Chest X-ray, PA view. Patient: 54 years old, sex F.
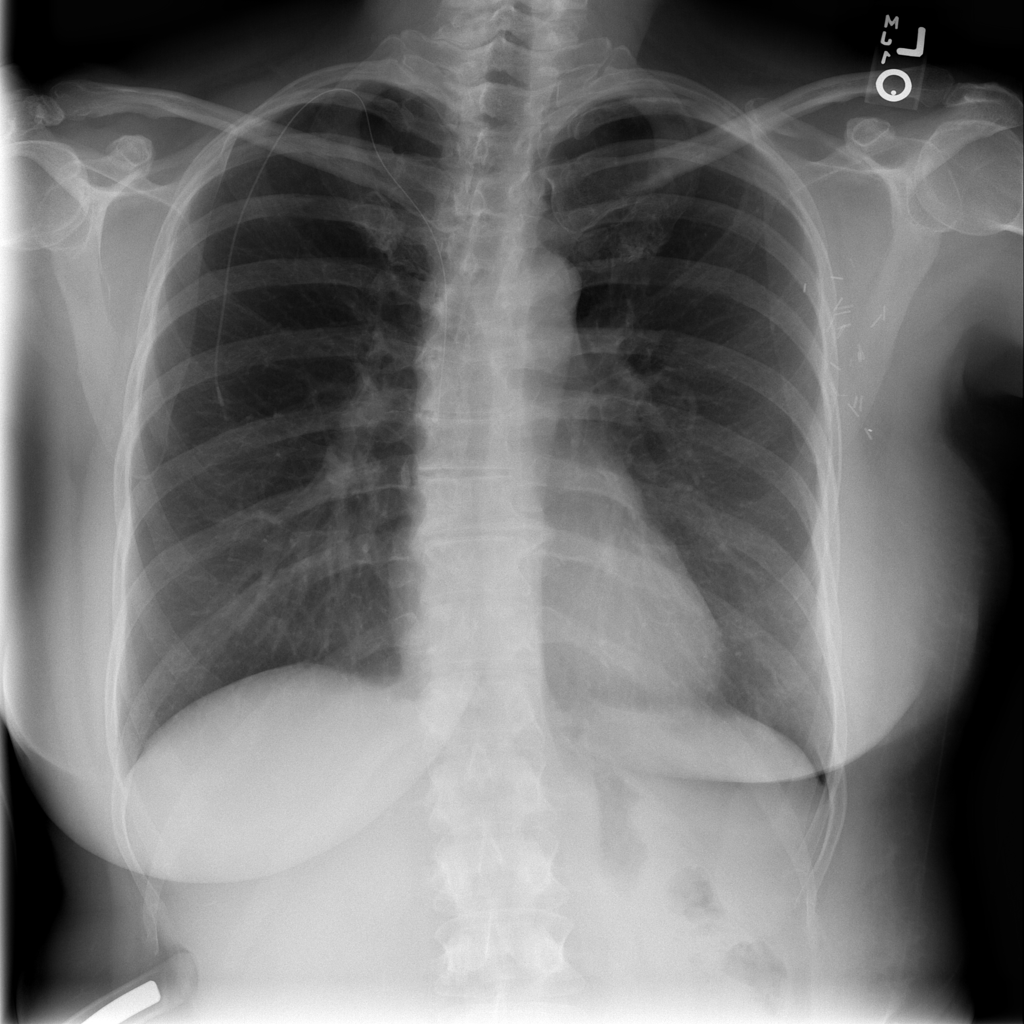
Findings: No Finding